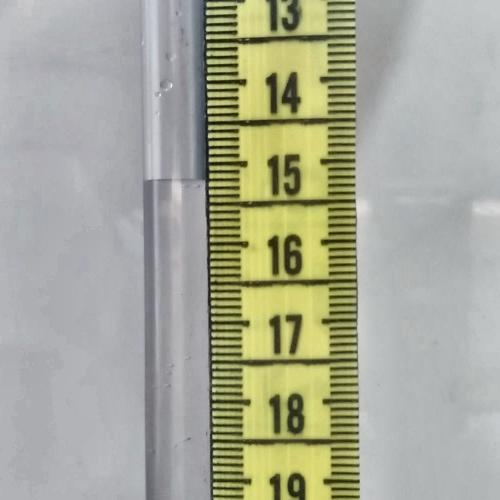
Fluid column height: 15.2 cm